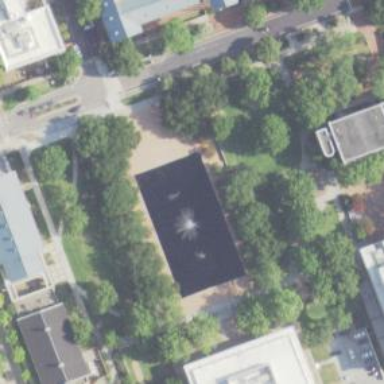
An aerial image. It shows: Fountain located in natural water setting.